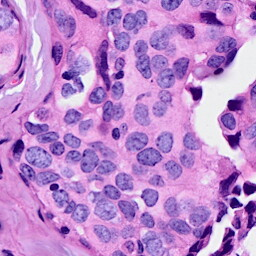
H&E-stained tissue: Breast